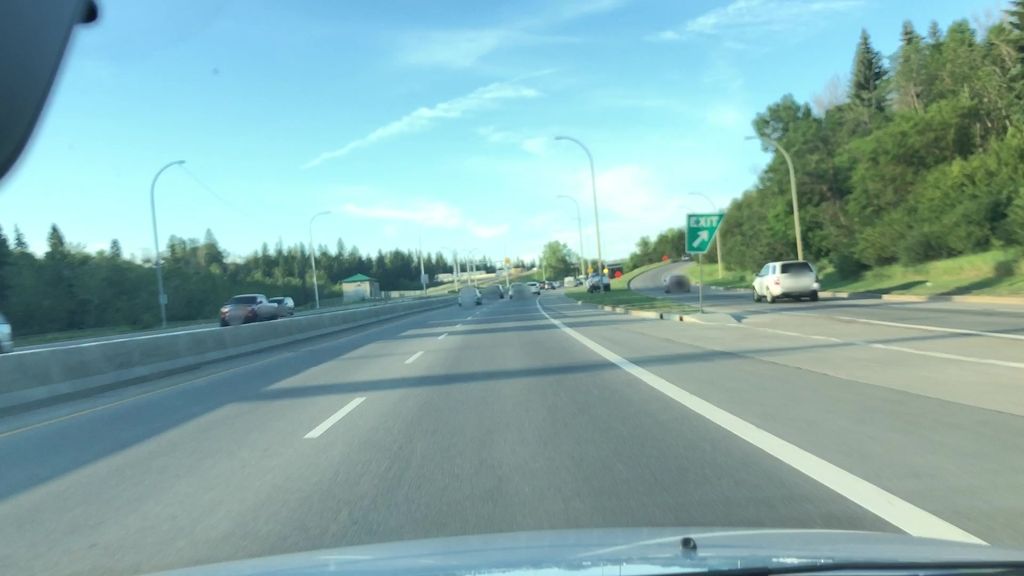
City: edmonton